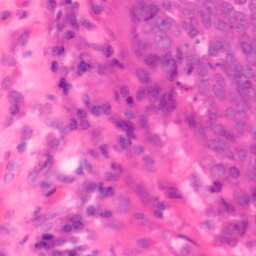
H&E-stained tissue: Colon